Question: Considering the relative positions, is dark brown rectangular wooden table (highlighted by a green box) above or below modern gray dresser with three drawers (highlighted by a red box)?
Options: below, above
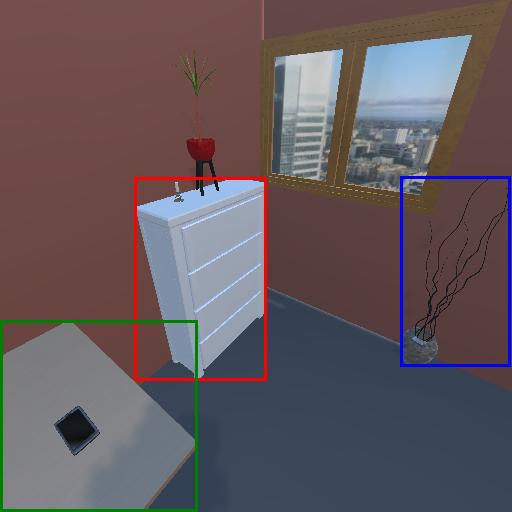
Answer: below